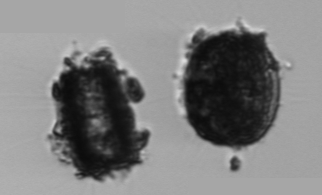
Label: Thalassiosira_TAG_external_detritus